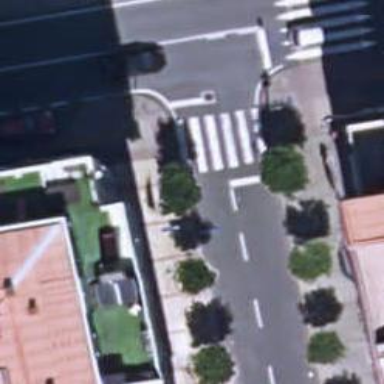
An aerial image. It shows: Uncontrolled zebra crossing on the road.